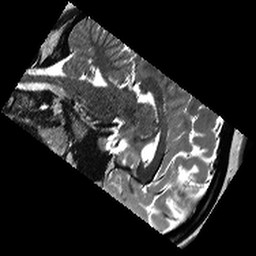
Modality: T2w
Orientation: sagittal
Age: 21
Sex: female
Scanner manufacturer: siemens
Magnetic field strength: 3 T
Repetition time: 13.15 s
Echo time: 0.082 s